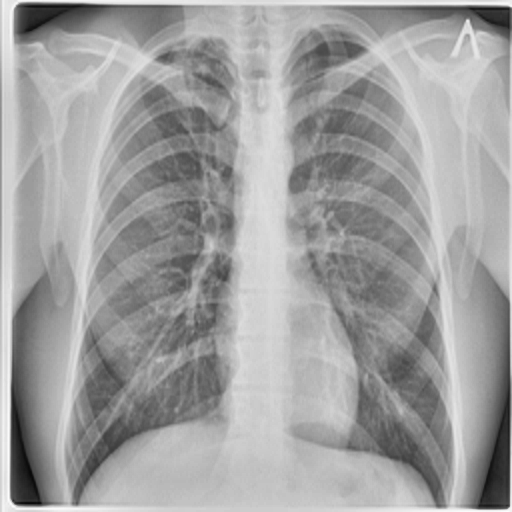
Finding: TUBERCULOSIS